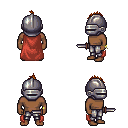
a pixel art fantasy rpg character, male body template, human, dark skin, maroon cape, metal pants, brunette mohawk hairstyle, metal helm, bracelets, dagger, four views (front, back, left, right), 2x2 character sprite sheet, small pixel art, hard edges, no anti-aliasing